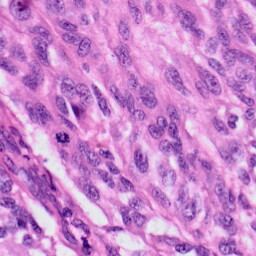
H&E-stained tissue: Skin